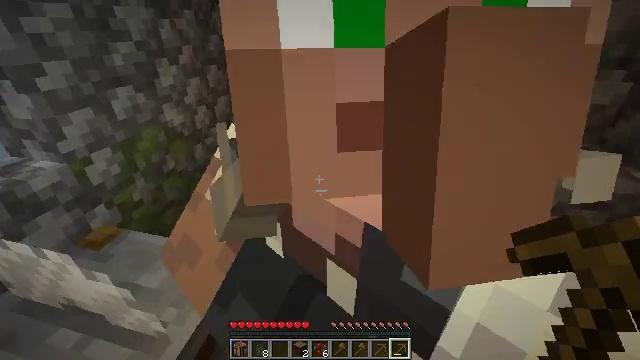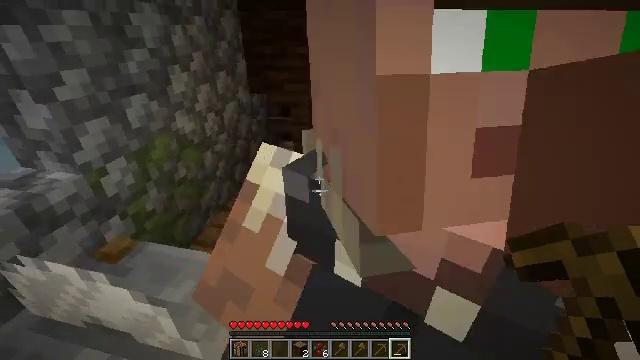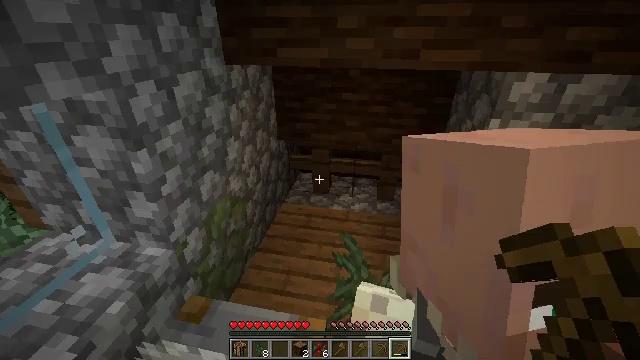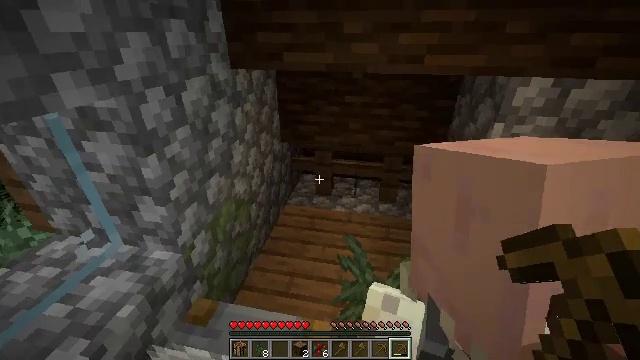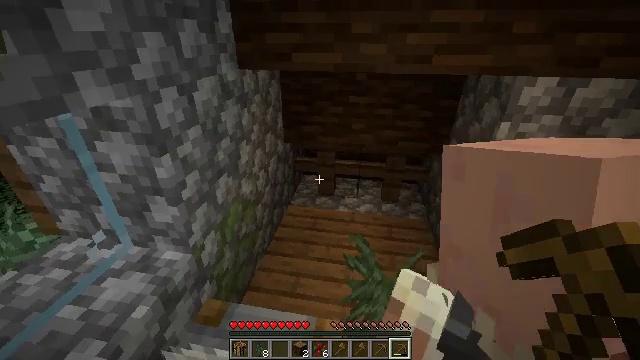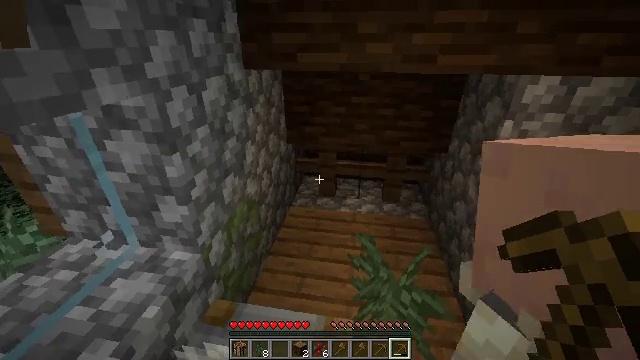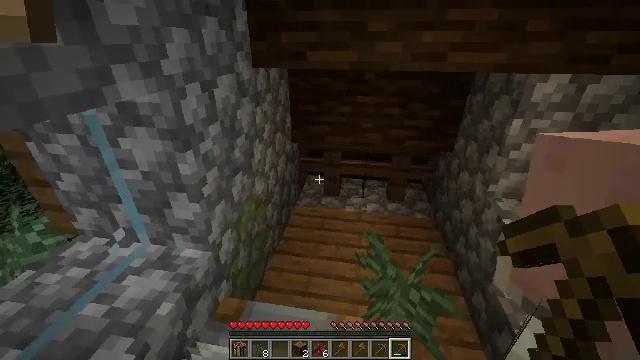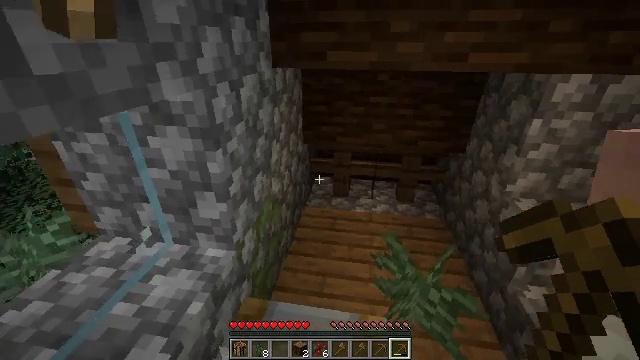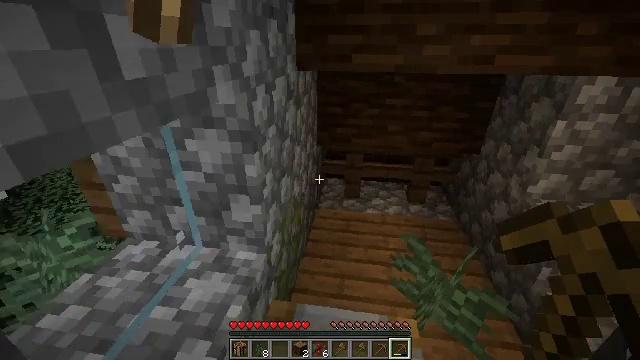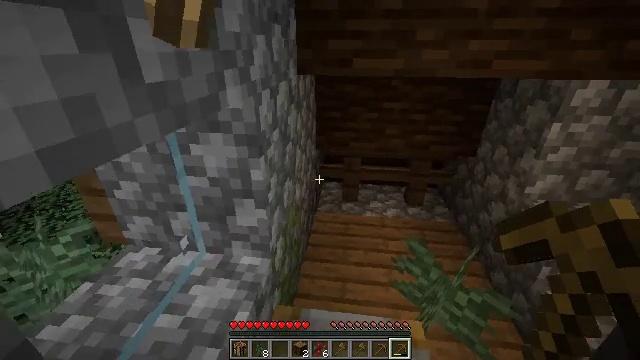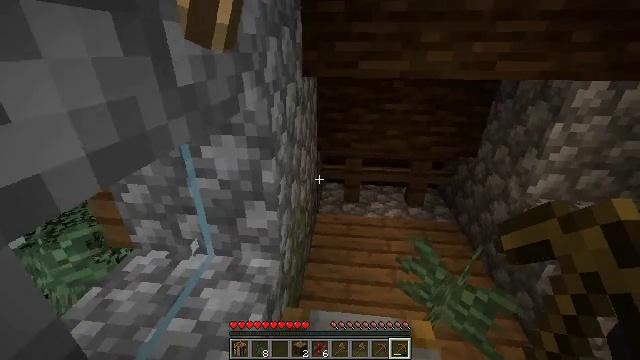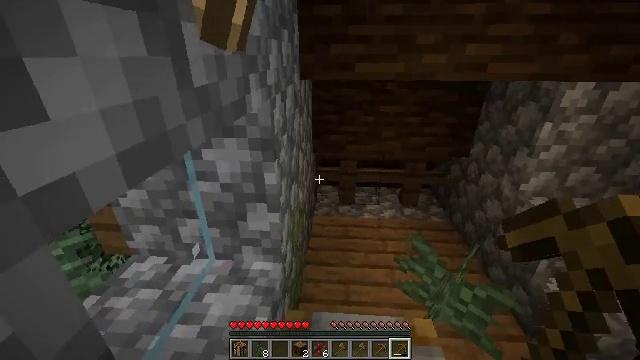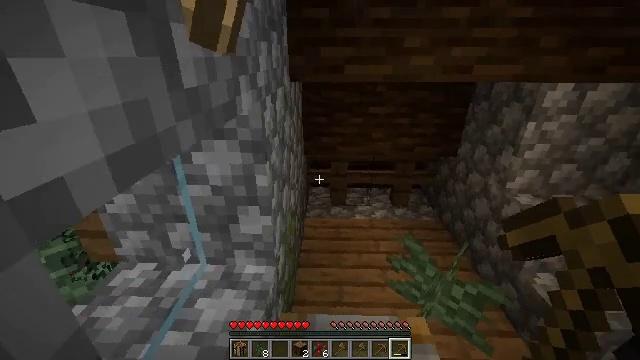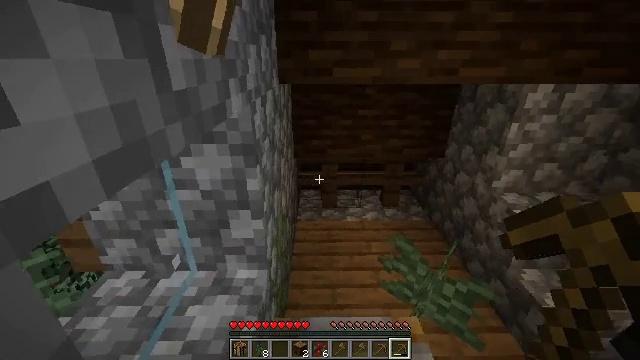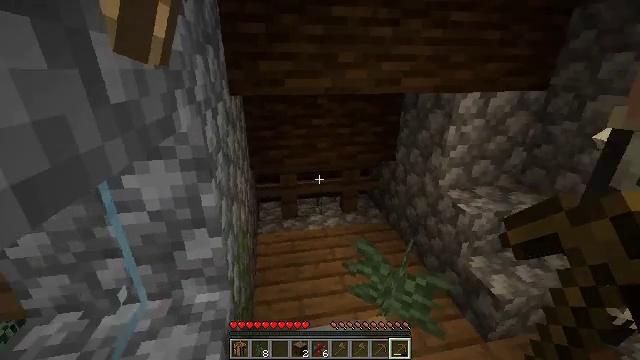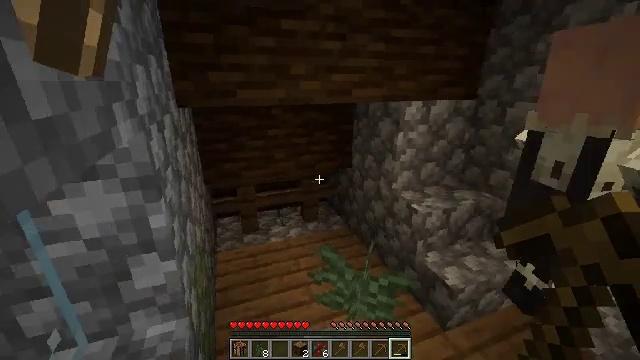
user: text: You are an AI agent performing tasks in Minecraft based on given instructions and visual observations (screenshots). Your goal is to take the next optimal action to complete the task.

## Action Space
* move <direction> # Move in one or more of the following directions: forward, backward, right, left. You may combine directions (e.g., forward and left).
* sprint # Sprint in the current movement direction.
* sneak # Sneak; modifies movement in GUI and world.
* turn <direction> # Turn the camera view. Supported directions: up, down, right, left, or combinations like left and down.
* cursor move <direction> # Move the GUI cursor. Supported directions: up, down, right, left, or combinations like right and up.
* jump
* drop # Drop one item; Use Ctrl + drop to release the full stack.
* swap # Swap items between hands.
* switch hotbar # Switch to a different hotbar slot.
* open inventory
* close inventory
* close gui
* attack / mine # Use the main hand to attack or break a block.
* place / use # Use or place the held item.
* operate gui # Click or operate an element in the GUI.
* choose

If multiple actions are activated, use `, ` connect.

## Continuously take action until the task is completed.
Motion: motion action
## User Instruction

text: Break the spruce leaves to clear the area.
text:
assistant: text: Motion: move left, turn right
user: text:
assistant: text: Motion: move left, turn right and up
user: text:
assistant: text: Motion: no_op
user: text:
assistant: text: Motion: no_op
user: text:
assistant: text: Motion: no_op
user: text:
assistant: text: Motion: move left
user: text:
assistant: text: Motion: move left
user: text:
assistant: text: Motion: move left
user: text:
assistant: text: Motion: turn right
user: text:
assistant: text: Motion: turn right
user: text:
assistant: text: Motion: turn right
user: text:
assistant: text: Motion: turn right
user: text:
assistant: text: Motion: turn right
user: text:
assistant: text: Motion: turn right and up
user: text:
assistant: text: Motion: move back, turn right and up
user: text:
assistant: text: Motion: move back, turn right and up
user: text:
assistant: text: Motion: move back, turn right and up
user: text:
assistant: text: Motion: move back, turn right and up
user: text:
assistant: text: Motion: move back and move right, turn right
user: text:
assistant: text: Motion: move right, turn right
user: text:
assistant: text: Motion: move right
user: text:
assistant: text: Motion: move right, turn right
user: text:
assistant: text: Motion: turn right
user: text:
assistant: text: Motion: turn right
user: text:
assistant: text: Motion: turn right
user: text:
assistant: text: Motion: turn right
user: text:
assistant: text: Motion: turn right
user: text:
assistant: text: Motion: turn left and down
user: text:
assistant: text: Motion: turn left and down
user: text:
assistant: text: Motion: turn left and down